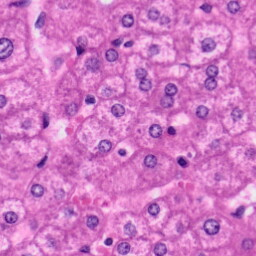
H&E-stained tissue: Liver